Field crop: tomato
Growth stage: 1
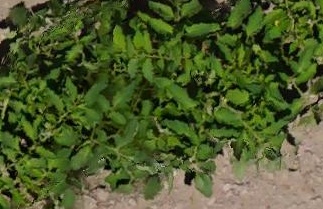
Species: tomato